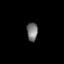
Tissue: lung
Cell type: Endothelial cells
Senescence score: 0.5819
Nuclear area (px): 198
Mean DAPI intensity: 119.126